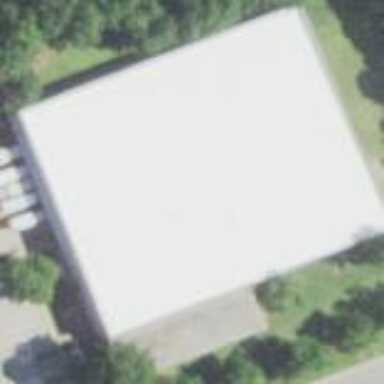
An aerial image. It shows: Commercial building.